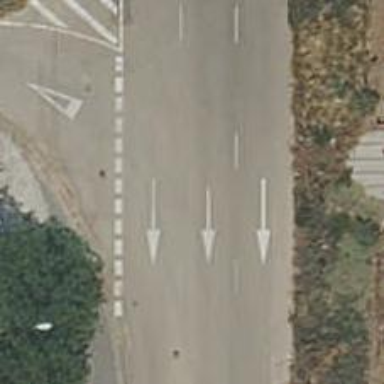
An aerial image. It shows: Residential road with asphalt surface. It has dedicated bus lane on the right side.